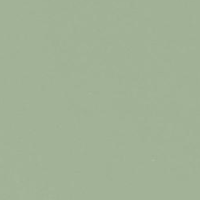
EUNIS habitat code: 14
Species observed at this site:
Calluna vulgaris
Vaccinium vitis-idaea
Sorbus aucuparia
Issoria lathonia